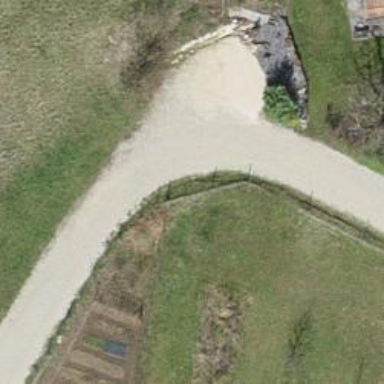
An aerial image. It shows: Track road with grade4 tracktype.